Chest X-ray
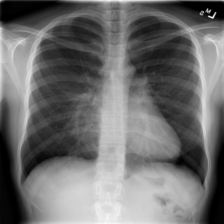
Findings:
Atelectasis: positive
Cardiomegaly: negative
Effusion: negative
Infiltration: positive
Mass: negative
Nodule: negative
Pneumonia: negative
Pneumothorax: negative
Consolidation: negative
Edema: negative
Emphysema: negative
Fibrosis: negative
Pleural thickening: negative
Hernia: negative